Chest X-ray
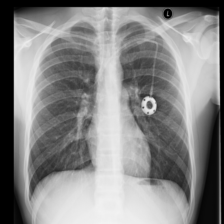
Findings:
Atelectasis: negative
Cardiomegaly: negative
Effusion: negative
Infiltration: negative
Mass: negative
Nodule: negative
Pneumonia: negative
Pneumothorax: negative
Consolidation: negative
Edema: negative
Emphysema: negative
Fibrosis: negative
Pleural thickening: negative
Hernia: negative